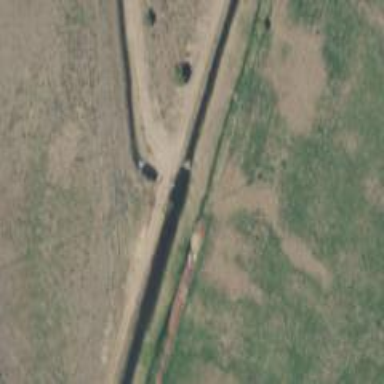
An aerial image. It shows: Canal culvert running through tunnel.